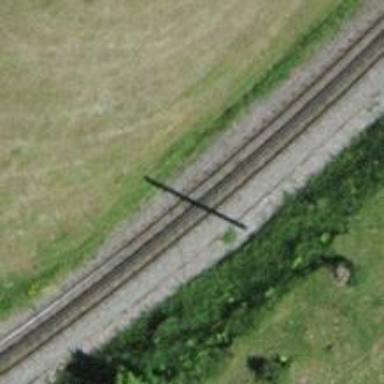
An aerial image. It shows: Single railway track with electrified contact line.